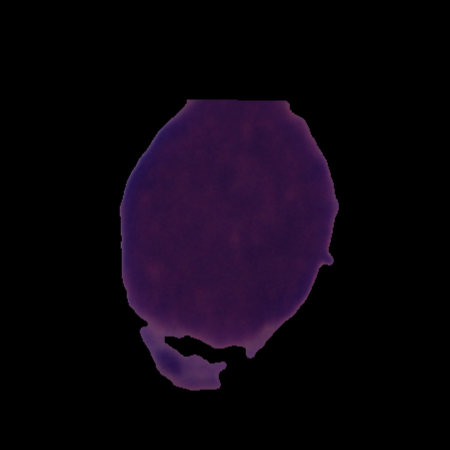
Label: cancer